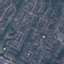
Land use / land cover class: Residential